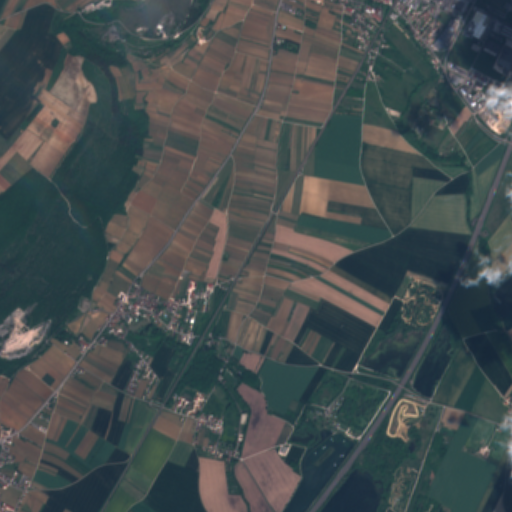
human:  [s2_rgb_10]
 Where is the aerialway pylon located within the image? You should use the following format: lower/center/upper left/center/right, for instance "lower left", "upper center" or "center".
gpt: The aerialway pylon is located in the lower right of the image.
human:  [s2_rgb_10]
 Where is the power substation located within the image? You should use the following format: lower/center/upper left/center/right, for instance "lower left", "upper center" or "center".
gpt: The power substation is located in the upper right of the image.
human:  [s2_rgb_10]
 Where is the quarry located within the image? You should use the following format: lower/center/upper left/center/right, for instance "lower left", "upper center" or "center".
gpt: The quarry is located in the left of the image.
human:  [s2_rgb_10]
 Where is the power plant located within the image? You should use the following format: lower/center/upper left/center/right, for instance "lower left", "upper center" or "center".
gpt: There is no power plant in the image.